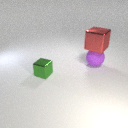
large red metal cube above large purple rubber sphere